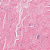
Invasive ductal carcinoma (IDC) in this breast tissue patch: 0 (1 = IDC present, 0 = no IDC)